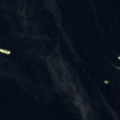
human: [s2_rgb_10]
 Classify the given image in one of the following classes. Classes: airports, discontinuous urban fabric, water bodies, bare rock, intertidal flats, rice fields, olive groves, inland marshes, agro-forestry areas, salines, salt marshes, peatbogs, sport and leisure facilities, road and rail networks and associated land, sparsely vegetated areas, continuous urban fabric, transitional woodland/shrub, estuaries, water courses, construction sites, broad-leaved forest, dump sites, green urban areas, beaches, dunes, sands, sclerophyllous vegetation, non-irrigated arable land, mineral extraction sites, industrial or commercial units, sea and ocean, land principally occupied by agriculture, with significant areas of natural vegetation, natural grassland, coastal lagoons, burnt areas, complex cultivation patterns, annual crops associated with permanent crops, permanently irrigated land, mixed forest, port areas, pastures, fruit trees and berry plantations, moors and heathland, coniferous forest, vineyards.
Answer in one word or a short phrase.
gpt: water bodies